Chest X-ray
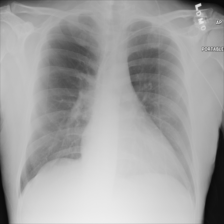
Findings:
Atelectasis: negative
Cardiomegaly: negative
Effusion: negative
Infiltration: negative
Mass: negative
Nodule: negative
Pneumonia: negative
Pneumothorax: negative
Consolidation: negative
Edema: negative
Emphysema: negative
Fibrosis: negative
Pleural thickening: negative
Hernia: negative